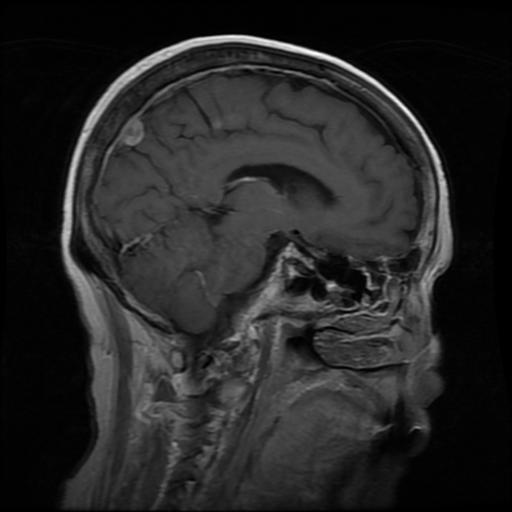
Label: meningioma